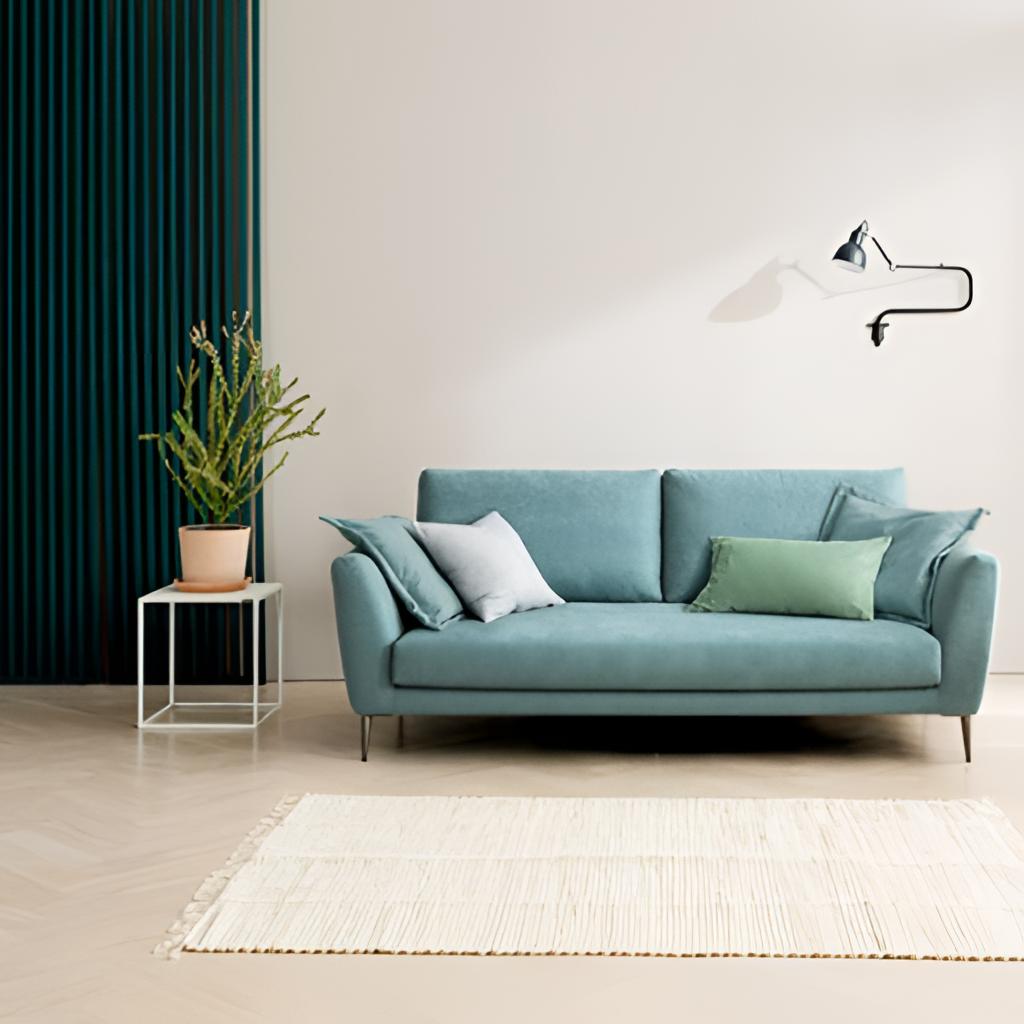
fabric sofa, living room, green panel wallpaper, with vertical striped pattern, wood flooring, with herringbone pattern, modern